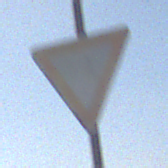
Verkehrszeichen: VorfahrtGewaehren
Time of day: Midday
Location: Outdoor (Nature)
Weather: PartlyCloudy
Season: NotSpecified
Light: Natural